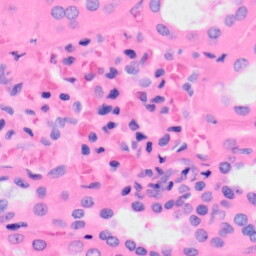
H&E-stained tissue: Kidney